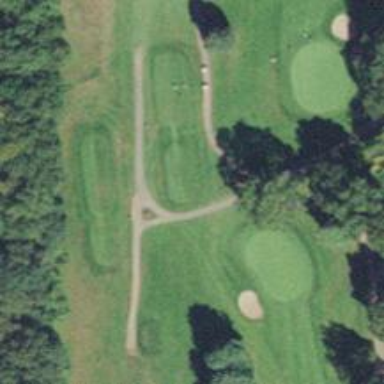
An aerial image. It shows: Service road used as golf cart path.